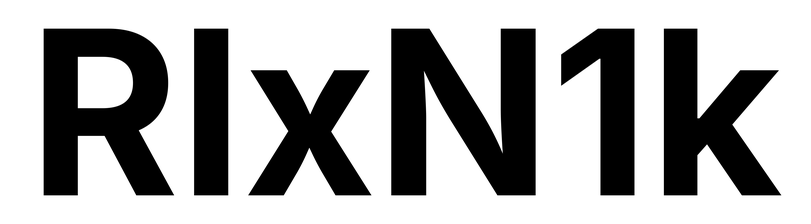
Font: Inter_Bold